Question: I have flutter widget. It is SingleChildScrollView with children + "middle cursor":

I can scroll this list left and right - the cursor always remains in the middle.
Now I need to scroll programmatically the "children" relative to the cursor with a frequency of one second.
I tried adding a timer and a thread and processing this in my widget. Also I added SteamBuilder in my widget, but I get an error in one frame.
My error frame:
<URL>
My normal frame:
<URL>
This error occurs after one frame. Any ideas how to fix this - u will be very grateful.
This is my full code:
'''
void main() => //runApp(MyApp());
runApp(StartApp());
class StartApp extends StatefulWidget {
@override
_StartAppState createState() => _StartAppState();
}
class _StartAppState extends State<StartApp> {
StreamController<double> _currentPositionController;
double position = 0;
Timer _progressTimer;
void positionUpdate(Timer timer) {
position += 0.550;
_currentPositionController.add(position);
}
@override
void initState() {
super.initState();
_progressTimer = Timer.periodic(
Duration(milliseconds: 350), positionUpdate);
_currentPositionController = StreamController<double>.broadcast();
}
@override
void dispose() {
_progressTimer?.cancel();
_currentPositionController?.close();
super.dispose();
}
@override
Widget build(BuildContext context) {
return MaterialApp(
home: Scaffold(
body: TmpPage(currentPosition:_currentPositionController.stream ),
),
);
}
}
'''
This is my widget(TmpPage) :
'''
import 'package:flutter/material.dart';
import 'dart:ui';
class TmpPage extends StatefulWidget {
final Stream<double> currentPosition;
const TmpPage({Key key, this.currentPosition}) : super(key: key);
@override
_TmpPageState createState() => _TmpPageState();
}
class _TmpPageState extends State<TmpPage> with WidgetsBindingObserver {
double before = 0;
double halfWidth;
double leftPosition;
ScrollController _controller;
@override
void initState() {
WidgetsBinding.instance.addObserver(this);
halfWidth =0;
_controller = ScrollController();
_controller.addListener(_scrollListener);
super.initState();
}
@override
void dispose() {
WidgetsBinding.instance.removeObserver(this);
_controller.removeListener(_scrollListener);
_controller.dispose();
super.dispose();
}
double width = 0.0;
double height = 0.0;
@override void didChangeMetrics() {
setState(() {
width = window.physicalSize.width;
height = window.physicalSize.height;
halfWidth = window.physicalSize.width / 2;
//halfWidth = (MediaQuery.of(context).size.width) / 2;
leftPosition = halfWidth;
});
}
@override
Widget build(BuildContext context) {
return _getBody(context);
}
Widget _getBody(context) {
if(halfWidth ==0)
halfWidth = (MediaQuery.of(context).size.width) / 2;
if (before == 0)
leftPosition = halfWidth;
return StreamBuilder<double>(
stream: widget.currentPosition,
builder: (context, snapshot) {
if(snapshot.data !=null && _controller.hasClients){
_controller.jumpTo(snapshot.data);
}
return NotificationListener<ScrollNotification>(
onNotification: (scrollNotification) {
if (scrollNotification is ScrollUpdateNotification) {
var m = scrollNotification.metrics;
before = m.extentBefore;
setState(() {
leftPosition = before;
});
return false;
}
return false;
},
child: Column(
mainAxisAlignment: MainAxisAlignment.center,
children: <Widget>[
SingleChildScrollView(
controller: _controller,
scrollDirection: Axis.horizontal,
child: Row(
children: <Widget>[
SizedBox(
width: halfWidth,
),
Stack(
children: <Widget>[
Row(
children: List.generate(
30,
(i) => Padding(
padding: const EdgeInsets.all(2.0),
child: new Container(
height: 42.0,
width: 42.0,
color: _getColor(i),
),
)).toList(),
),
Positioned(
left: leftPosition,
top: 0,
bottom: 0,
child: Container(
color: Colors.red,
width: 2,
),
),
],
),
SizedBox(
width: halfWidth,
),
],
)),
],
),
);
}
);
}
Color _getColor(int i) {
if(i<10)
return Colors.blueGrey;
if(i<20)
return Colors.orange;
if(i<30)
return Colors.lightBlueAccent;
else
return Colors.green;
}
void _scrollListener() {
if (_controller.offset >= _controller.position.maxScrollExtent &&
!_controller.position.outOfRange) {
print('end');
_controller.jumpTo(_controller.offset - 1);
}
if (_controller.offset <= _controller.position.minScrollExtent &&
!_controller.position.outOfRange) {
print('start');
_controller.jumpTo(_controller.offset + 1);
}
}
}
'''
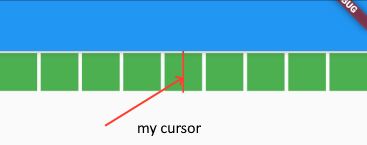
Answer: You cannot trigger a build from within the build method, like with 'setState'. Thus, you can wrap any calls to 'setState' with
'''
WidgetsBinding.instance.addPostFrameCallback((_) {
// Your code here
});
'''
in order to call the code at the end of the frame, after the build method completes.